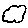
Label: cloud